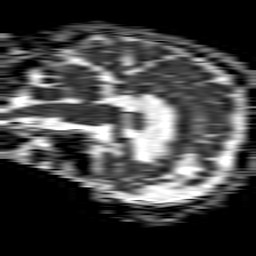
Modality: ADC
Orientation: sagittal
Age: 85
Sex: female
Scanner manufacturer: philips
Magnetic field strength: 1.5 T
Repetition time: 4.6 s
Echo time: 0.08631 s